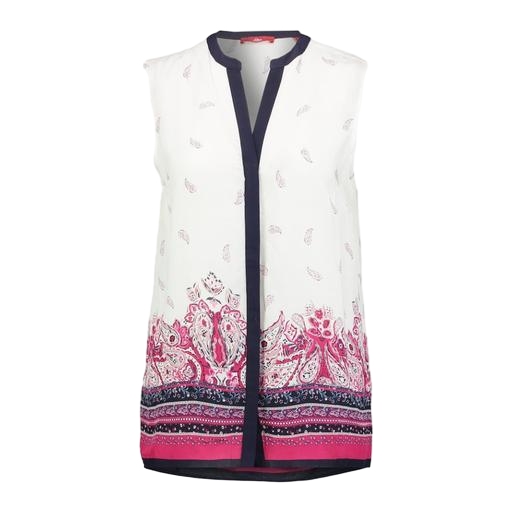
white printed sleeveless tie-front blouse, patterned sleeveless shirt, white printed sleeveless pleat-neck top, white background